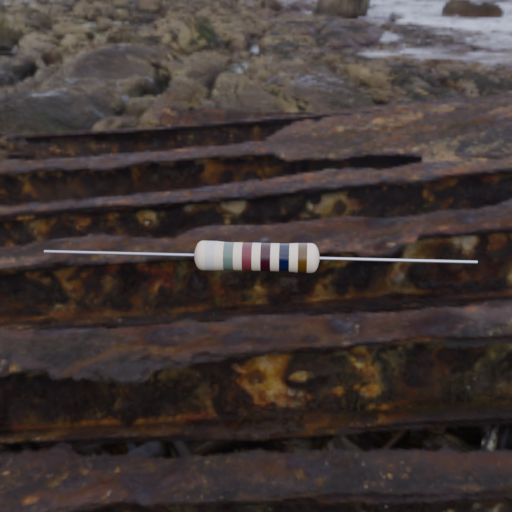
Resistor colour bands (in order): silver, gray, brown, black, black, brown